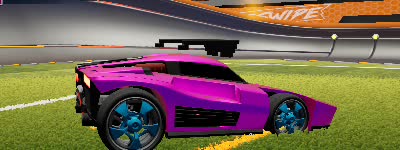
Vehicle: breakout